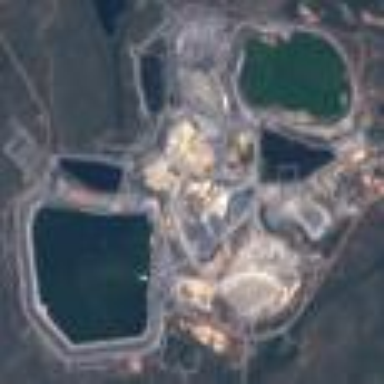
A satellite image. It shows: Quarry designated for uranium extraction.